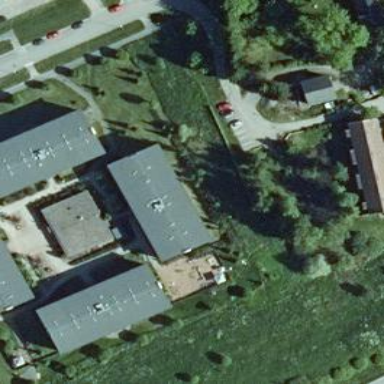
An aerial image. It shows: Image showing building with apartments.